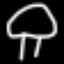
Label: mushroom